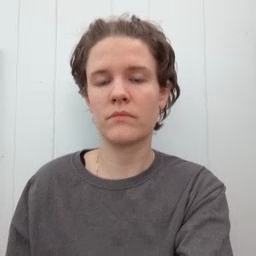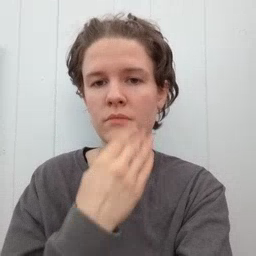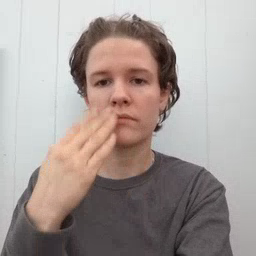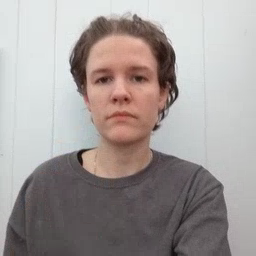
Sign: napkin